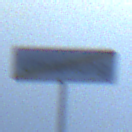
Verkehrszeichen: EndeDerUmleitungsankuendigung
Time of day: MorningAfternoon
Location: Outdoor (Nature)
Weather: PartlyCloudy
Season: NotSpecified
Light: Natural